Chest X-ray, PA view. Patient: 51 years old, sex F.
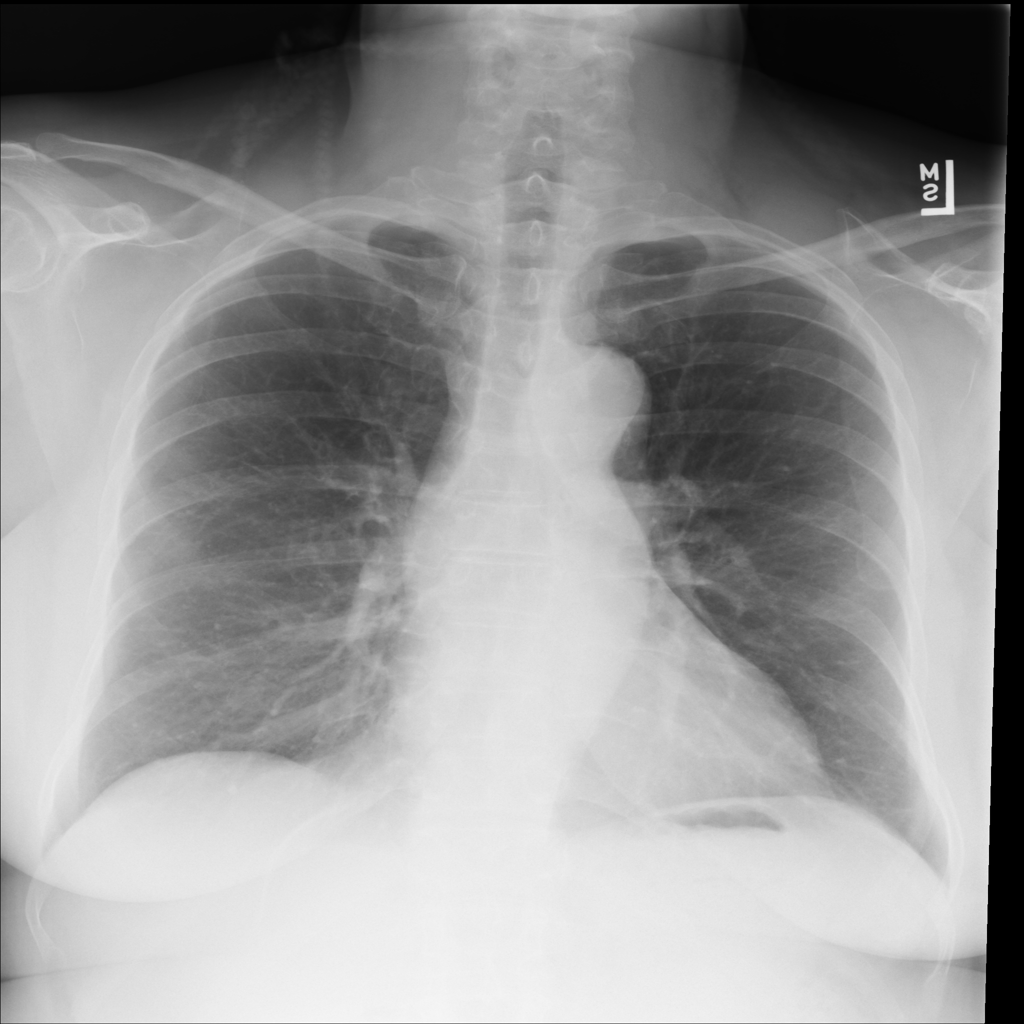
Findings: No Finding